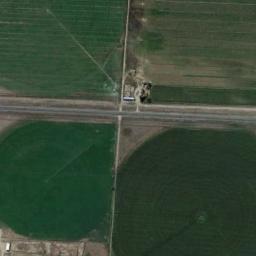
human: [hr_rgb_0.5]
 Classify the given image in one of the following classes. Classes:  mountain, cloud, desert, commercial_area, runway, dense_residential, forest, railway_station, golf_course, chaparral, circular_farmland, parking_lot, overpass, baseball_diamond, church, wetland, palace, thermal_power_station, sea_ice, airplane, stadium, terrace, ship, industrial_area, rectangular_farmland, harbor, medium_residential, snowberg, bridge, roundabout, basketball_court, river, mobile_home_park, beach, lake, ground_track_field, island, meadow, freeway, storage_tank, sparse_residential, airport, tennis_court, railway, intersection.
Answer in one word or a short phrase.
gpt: circular_farmland